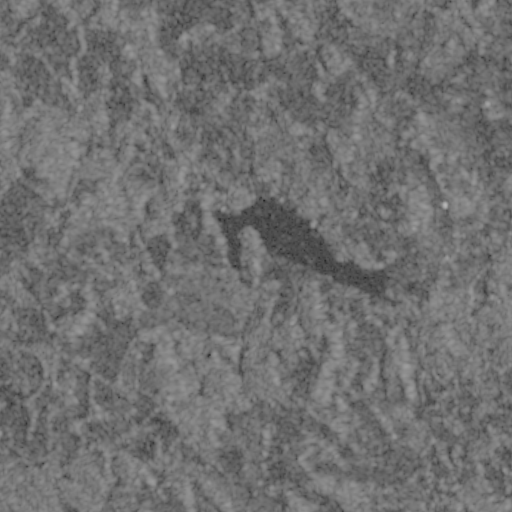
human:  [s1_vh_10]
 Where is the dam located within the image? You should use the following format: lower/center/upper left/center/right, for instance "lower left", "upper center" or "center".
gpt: The dam is located in the center of the image.
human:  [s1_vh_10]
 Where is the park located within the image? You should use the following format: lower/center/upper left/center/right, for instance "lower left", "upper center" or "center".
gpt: The park is located in the center right of the image.
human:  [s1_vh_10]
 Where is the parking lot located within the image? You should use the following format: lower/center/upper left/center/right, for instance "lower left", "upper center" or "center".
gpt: The parking lot is located in the center of the image.
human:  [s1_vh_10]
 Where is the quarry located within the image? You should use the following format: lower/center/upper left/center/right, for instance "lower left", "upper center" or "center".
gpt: There is no quarry in the image.

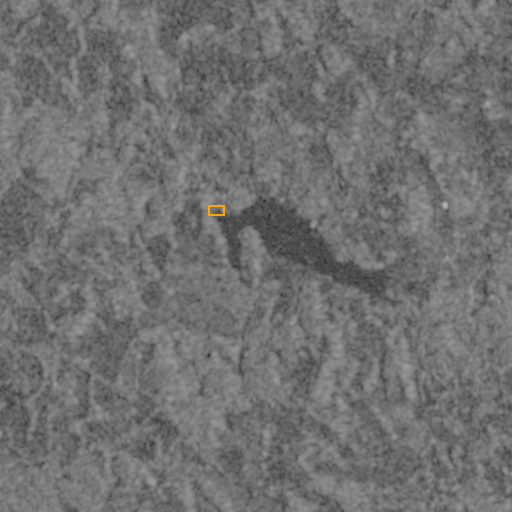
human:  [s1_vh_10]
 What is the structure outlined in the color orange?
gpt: The structure outlined in orange is a dam.
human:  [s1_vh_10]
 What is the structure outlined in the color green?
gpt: There is no green outline.